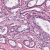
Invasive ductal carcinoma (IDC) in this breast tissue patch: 0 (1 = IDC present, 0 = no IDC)